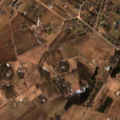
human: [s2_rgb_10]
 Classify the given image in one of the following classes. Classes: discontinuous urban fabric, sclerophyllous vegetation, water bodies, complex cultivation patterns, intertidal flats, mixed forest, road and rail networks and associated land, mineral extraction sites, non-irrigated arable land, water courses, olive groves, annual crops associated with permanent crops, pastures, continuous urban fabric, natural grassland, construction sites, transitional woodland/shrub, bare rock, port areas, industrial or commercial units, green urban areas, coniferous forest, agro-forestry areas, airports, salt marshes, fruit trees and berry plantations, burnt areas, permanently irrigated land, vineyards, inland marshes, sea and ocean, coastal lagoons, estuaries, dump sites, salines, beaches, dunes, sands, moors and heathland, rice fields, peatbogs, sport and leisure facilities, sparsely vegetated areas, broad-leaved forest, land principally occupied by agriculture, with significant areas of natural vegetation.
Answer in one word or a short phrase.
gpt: discontinuous urban fabric, non-irrigated arable land, pastures, complex cultivation patterns